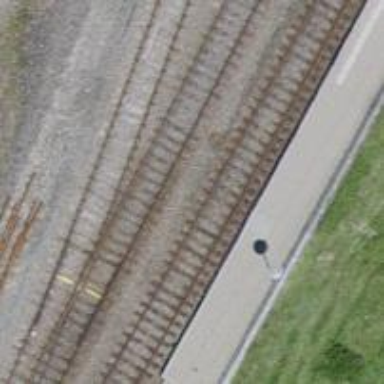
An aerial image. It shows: Siding railway track with electrified contact line.